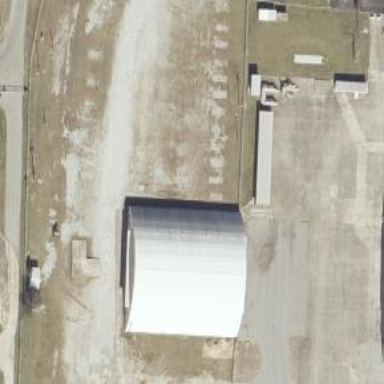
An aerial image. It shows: Hangar building at the airport.